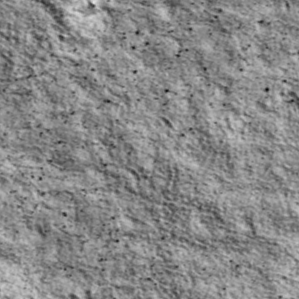
Label: non_frost